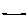
Label: line